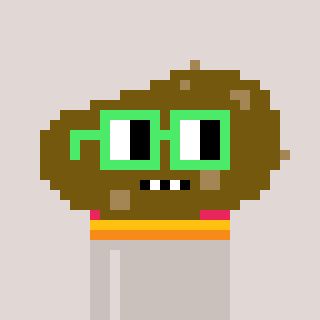
a pixel art character with square light green glasses, a potato-shaped head and a foggrey-colored body on a warm background